Question: I have a method that takes in a bitmap, width, height, and a list of strings, overlays it on top of a black background, and adds y-axis text onto it (as demonstrated in the picture below).
In my attempt to align the text so they occupy the exact vertical space of my graph, I took the height and divided it by the number of values in the list:
'float verticalDistance = height / times.Count;'
However, perhaps of alignment issues, the space between each time value on the y-axis doesn't fix exactly into the height of the original bitmap, which is the variable 'height'.
I thought it was an issue with 'int' and it rounding numbers up or down, but changing it 'verticalDistance' to a float did not ameliorate the issue.
'''
private Bitmap overlayBitmap(Bitmap sourceBMP, int width, int height, List<String> times) {
int newWidth = width + (width / 3);
int newHeight = height + (height / 3);
Bitmap result = new Bitmap(newWidth, newHeight);
using (Graphics g = Graphics.FromImage(result)) {
g.FillRectangle(Brushes.Black, 0, 0, newWidth, newHeight);
g.InterpolationMode = System.Drawing.Drawing2D.InterpolationMode.NearestNeighbor;
StringFormat stringFormatX = new StringFormat();
stringFormatX.LineAlignment = StringAlignment.Center;
Font drawFontX = new Font("Whitney", 10);
float verticalDistance = height / times.Count;
for (int i = 0; i < times.Count; i++) {
if (i % 5 == 0) {
g.DrawString(times[i], drawFontX, Brushes.White, 5, ((newHeight - height)/2) + (verticalDistance * i), stringFormatX);
}
}
g.DrawImage(sourceBMP, width / 6, height / 6, width, height);
}
return result;
}
'''

What could be the issue here?
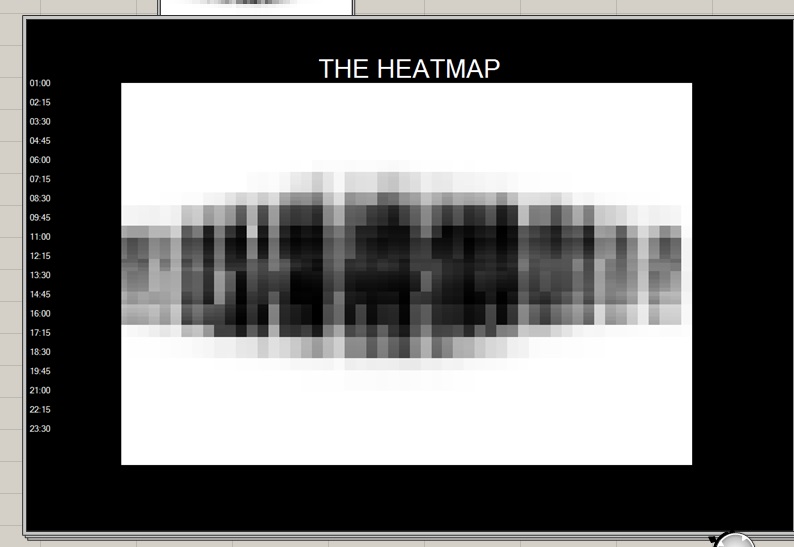
Answer: Reduce your problem to the simplest case: What if you had just two values to display on your Y axis? Your vertical distance would be the length of the axis. Your vertical distance formula would not work in that case. Therefore
'''
float verticalDistance = height / (times.Count - 1.0);
'''